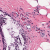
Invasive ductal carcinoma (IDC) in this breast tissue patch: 0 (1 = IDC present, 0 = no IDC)